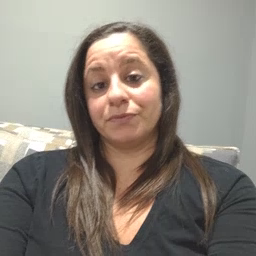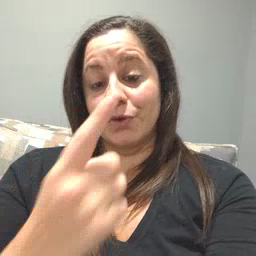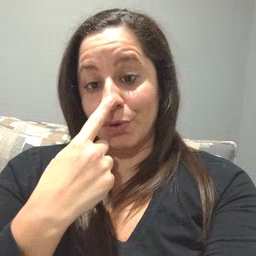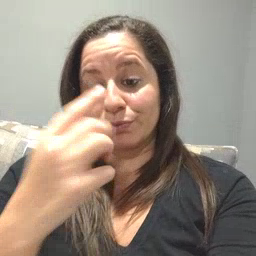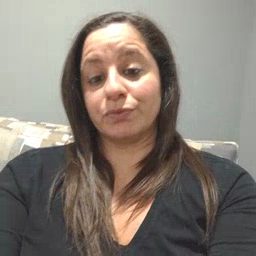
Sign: nose